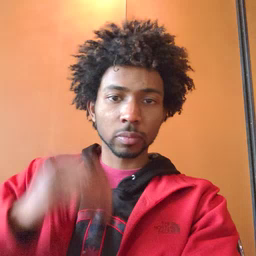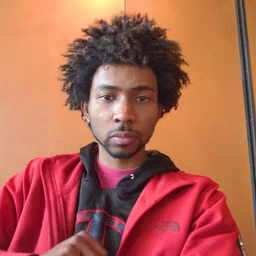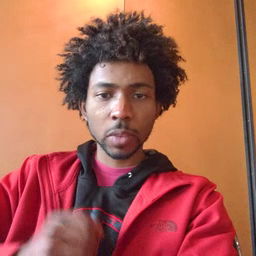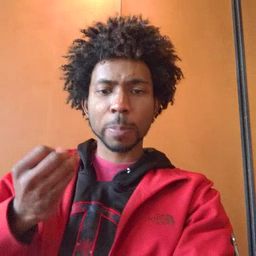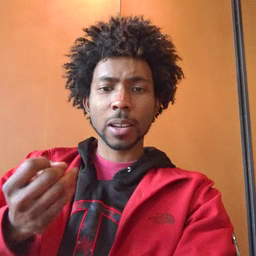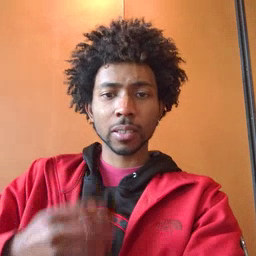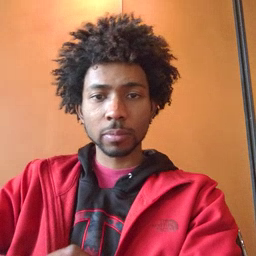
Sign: many